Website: crate-barrel
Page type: customer-info-address
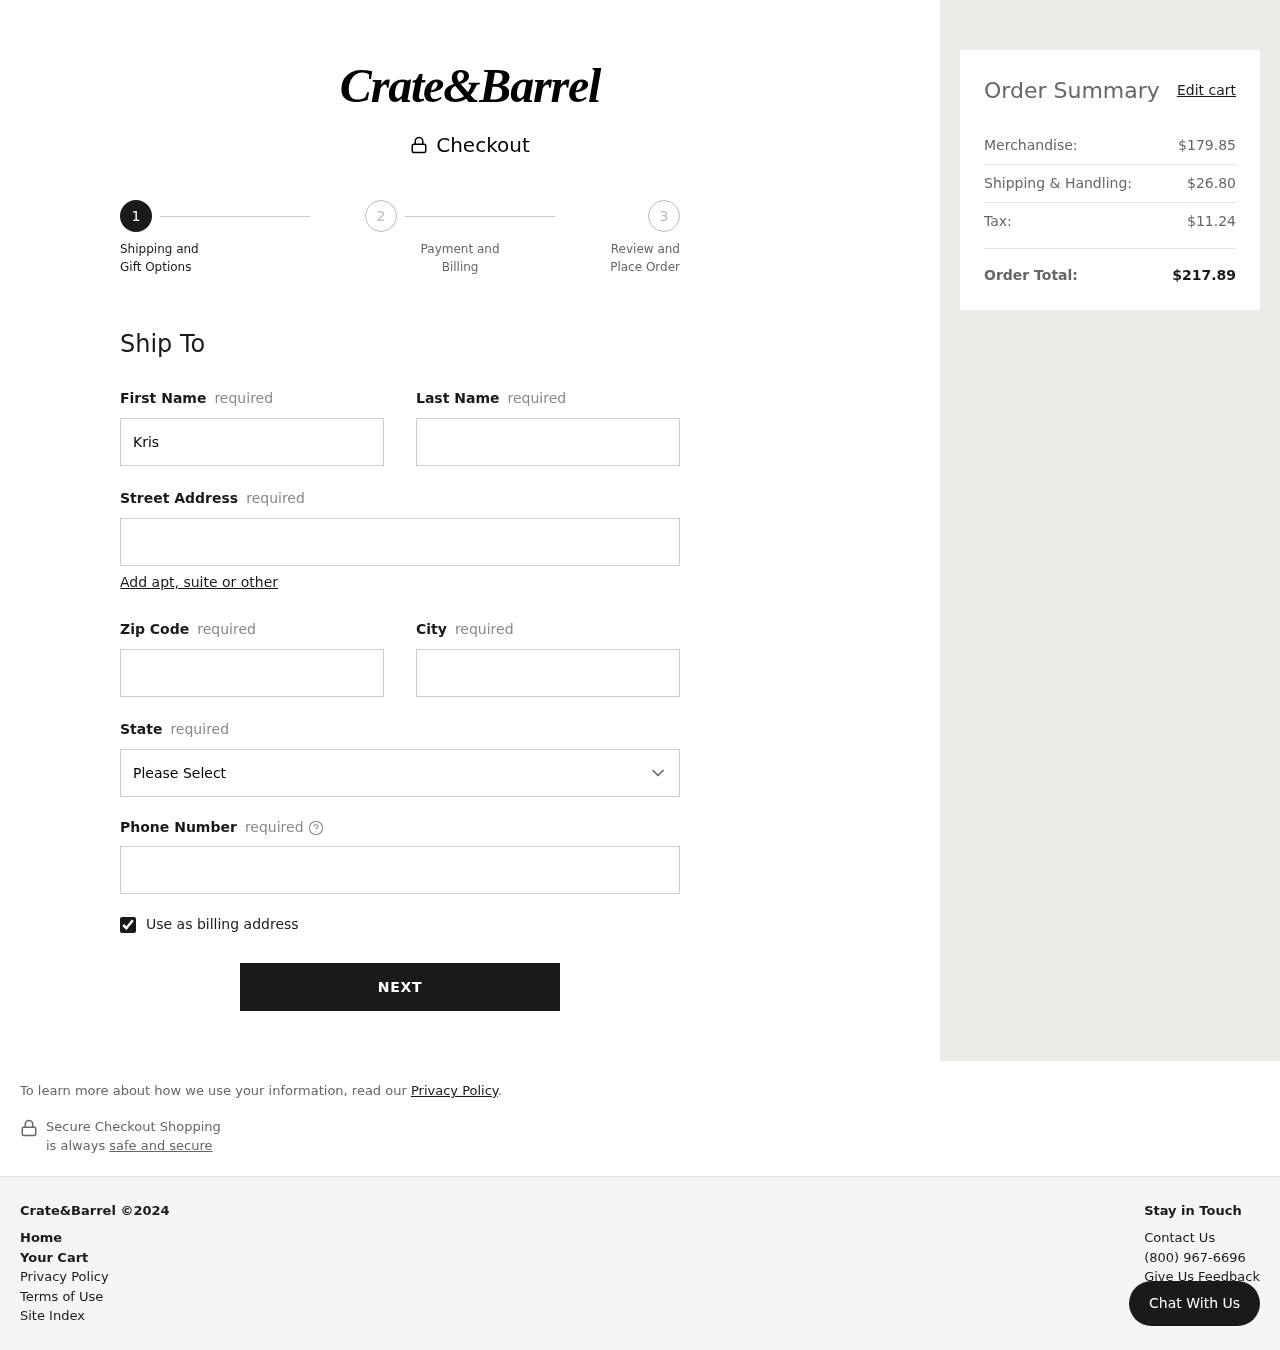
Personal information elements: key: PII_CITY
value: West Johnview
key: PII_FIRSTNAME
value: Kristin
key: PII_LASTNAME
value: Hubbard
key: PII_PHONE
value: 7842538350
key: PII_POSTCODE
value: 14433
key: PII_STATE
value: Oregon
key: PII_STREET
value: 65366 Michelle Wall
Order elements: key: ORDER_SUBTOTAL
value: $179.85
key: ORDER_SHIPPING_COST
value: $26.80
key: ORDER_TAX
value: $11.24
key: ORDER_TOTAL
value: $217.89